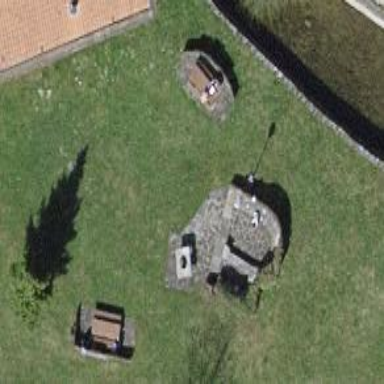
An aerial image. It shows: BBQ amenity.